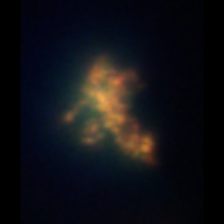
Taxon: Ciliates
Group: Other